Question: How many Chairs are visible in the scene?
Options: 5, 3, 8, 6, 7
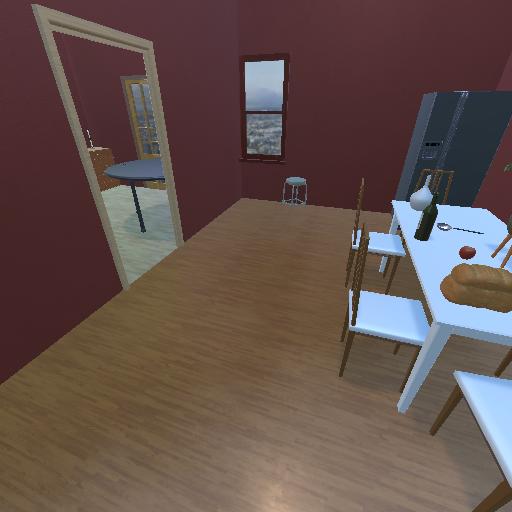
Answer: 5